Interaction volume radius: 10 \u00c5
Interaction volume height: 20 \u00c5
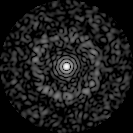
Disorder parameter: 0.8483